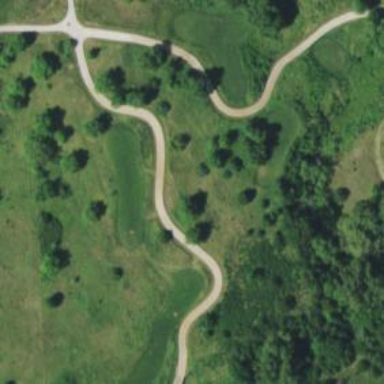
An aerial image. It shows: Path used for both walking and golf.